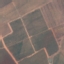
Label: PermanentCrop